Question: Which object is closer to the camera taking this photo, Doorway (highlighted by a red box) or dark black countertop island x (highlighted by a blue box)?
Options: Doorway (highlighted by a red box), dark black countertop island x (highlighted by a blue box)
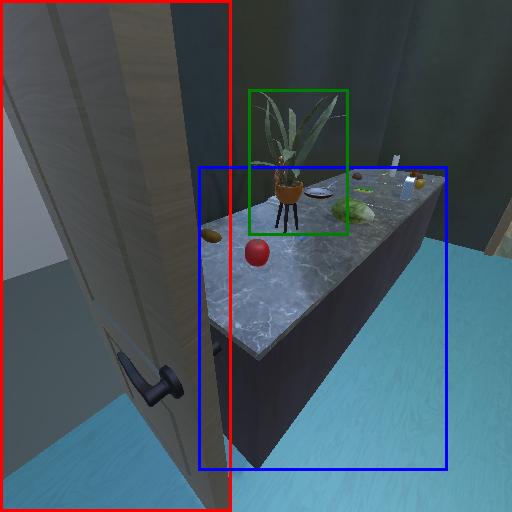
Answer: Doorway (highlighted by a red box)